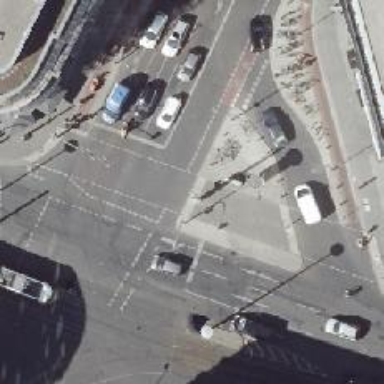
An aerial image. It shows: Footway located on traffic island.